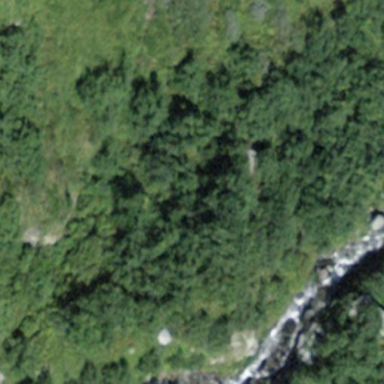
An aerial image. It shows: Broadleaved woodland area.